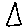
Label: triangle